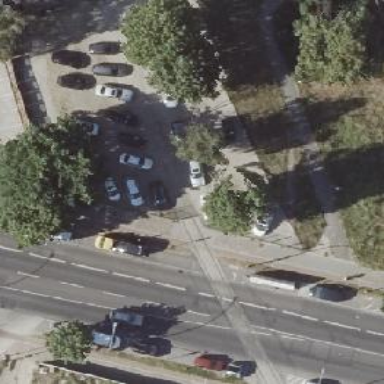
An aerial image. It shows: Parking aisle designated as service road.